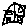
Label: house